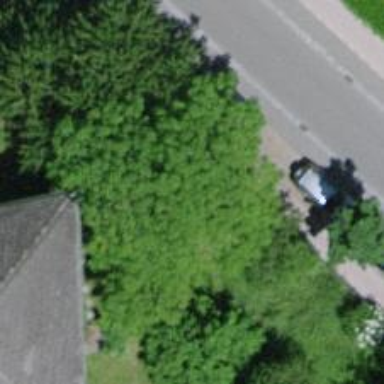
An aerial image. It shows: Broadleaved tree with lush leaves.